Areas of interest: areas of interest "Love Island"
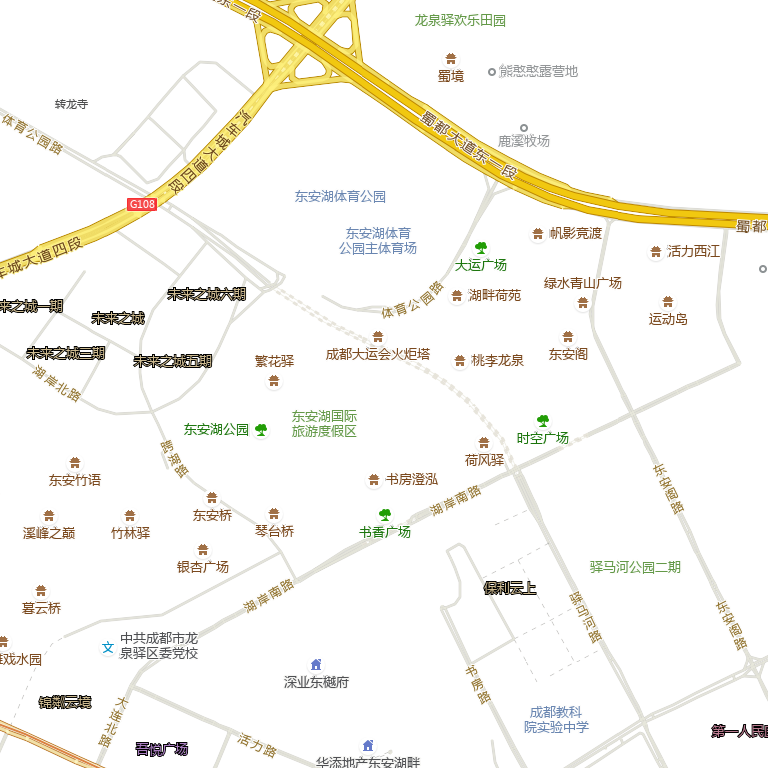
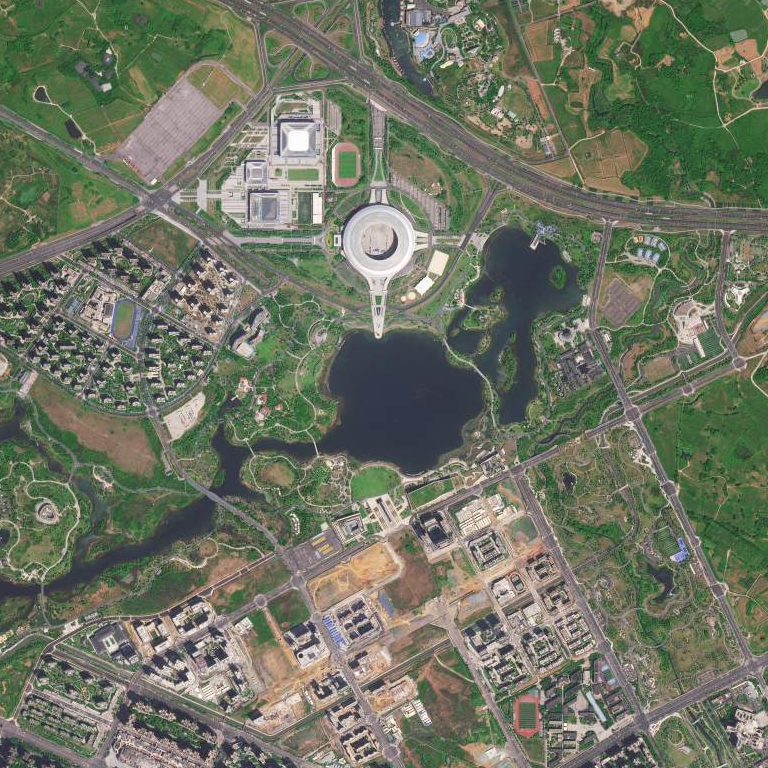